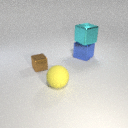
small brown metal cube to the left of large yellow rubber sphere